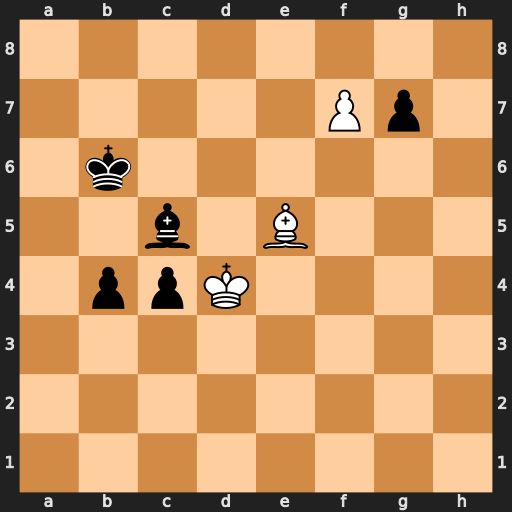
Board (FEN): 8/5Pp1/1k6/2b1B3/1ppK4/8/8/8
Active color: w
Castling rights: -
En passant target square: -
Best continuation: Kd5 Kb5 Bd6 Bxd6 Kxd6 c3 f8=Q